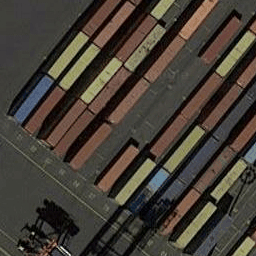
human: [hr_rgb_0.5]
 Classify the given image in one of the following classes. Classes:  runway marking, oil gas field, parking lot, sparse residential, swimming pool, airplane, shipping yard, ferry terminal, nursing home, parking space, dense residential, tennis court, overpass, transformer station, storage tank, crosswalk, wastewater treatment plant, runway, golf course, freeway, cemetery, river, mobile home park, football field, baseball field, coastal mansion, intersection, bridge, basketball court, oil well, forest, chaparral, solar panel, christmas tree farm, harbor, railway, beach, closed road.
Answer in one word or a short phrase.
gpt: shipping yard